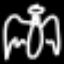
Label: angel